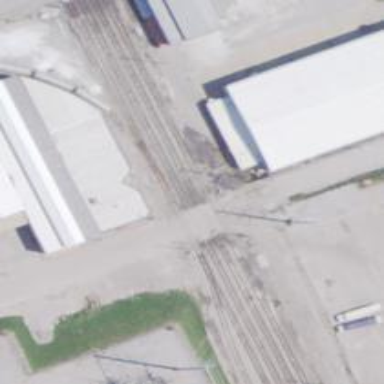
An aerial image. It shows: Railway siding for service.